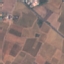
Land use / land cover: PermanentCrop